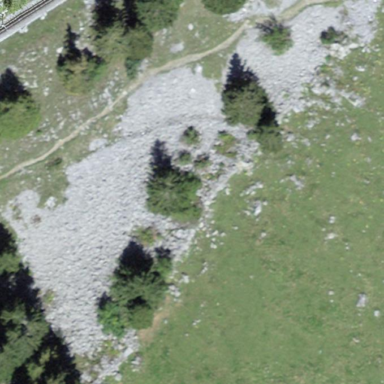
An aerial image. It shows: Natural scree.